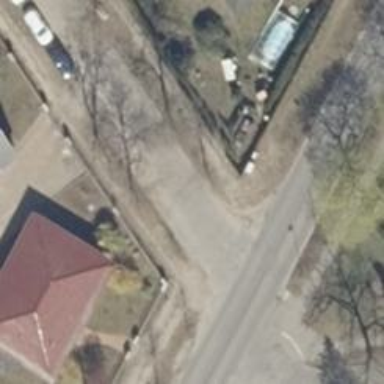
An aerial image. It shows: Road with "give way" sign.